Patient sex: F
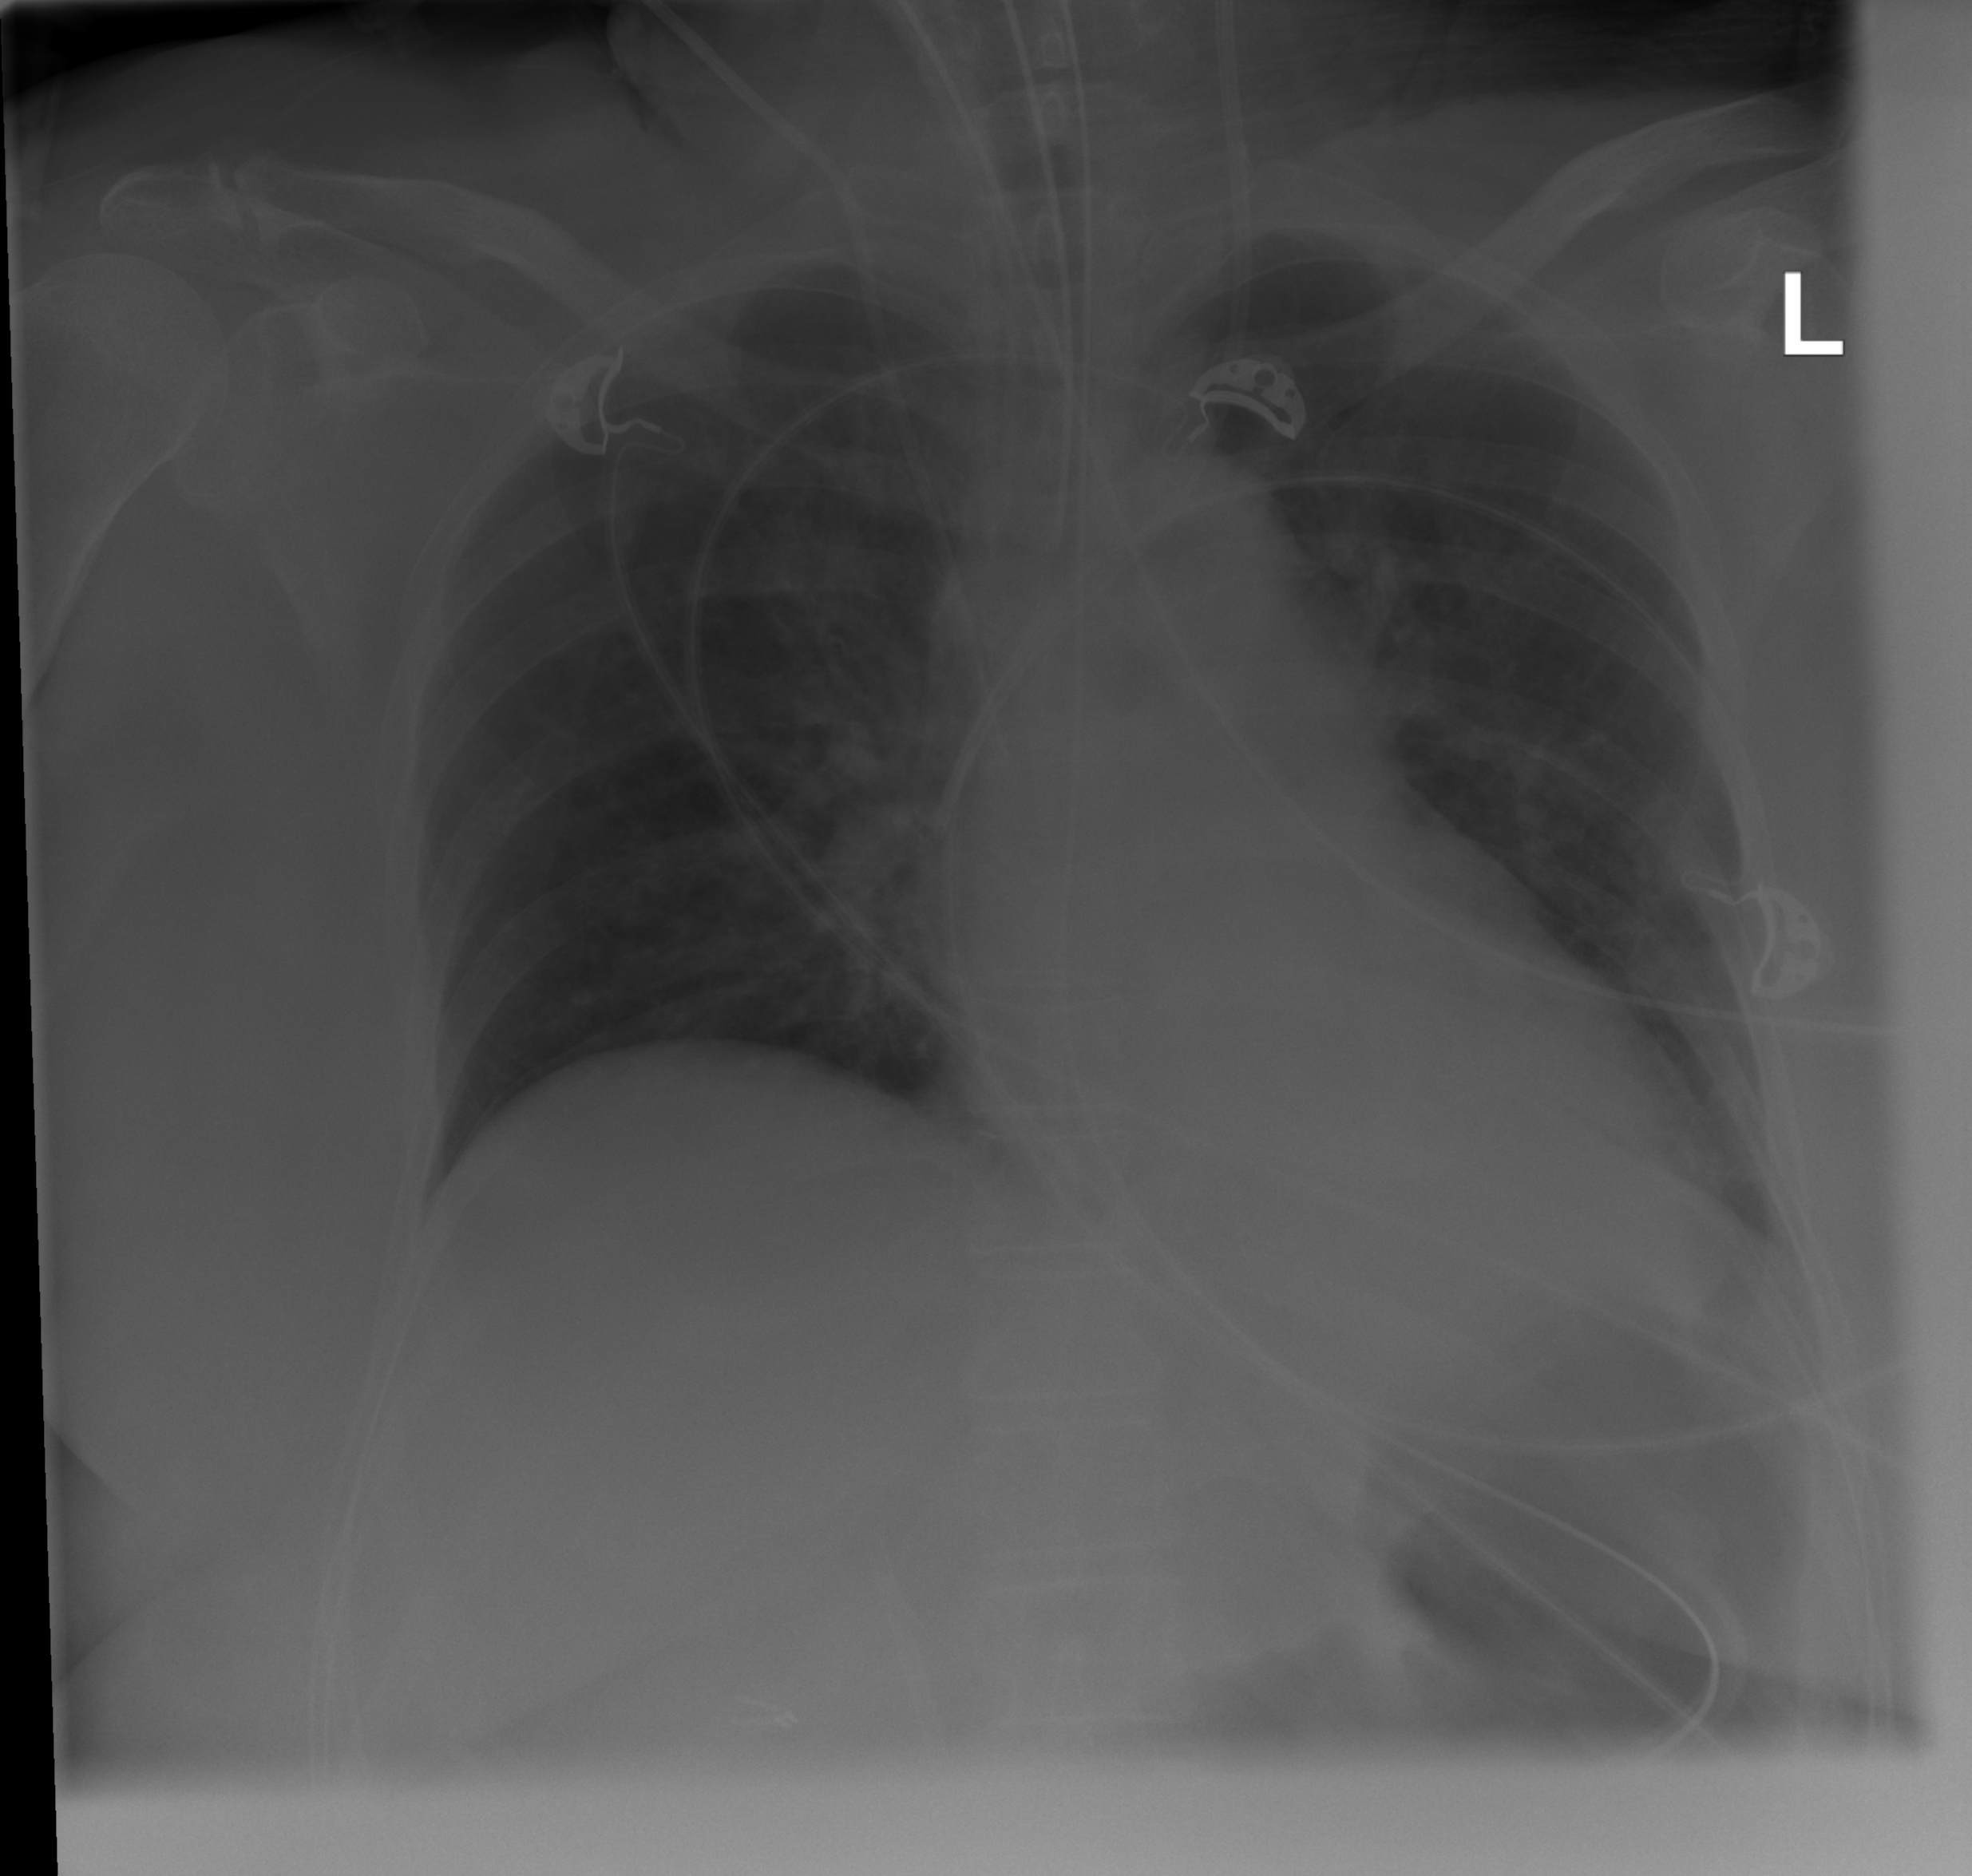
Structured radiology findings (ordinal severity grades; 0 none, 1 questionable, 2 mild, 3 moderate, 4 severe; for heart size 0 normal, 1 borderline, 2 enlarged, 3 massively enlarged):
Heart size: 1
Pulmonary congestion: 0
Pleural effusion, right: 0
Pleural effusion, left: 1
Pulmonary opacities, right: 0
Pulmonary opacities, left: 0
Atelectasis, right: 0
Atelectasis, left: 1